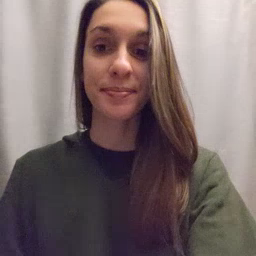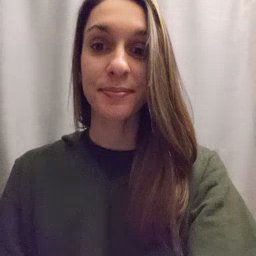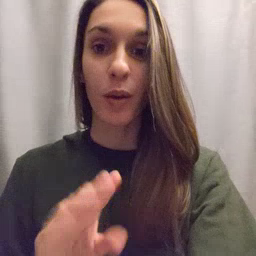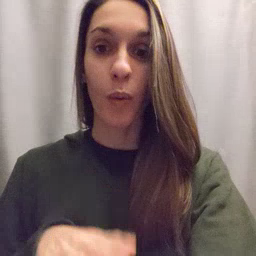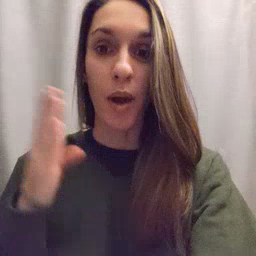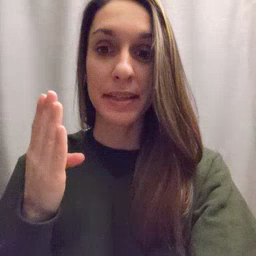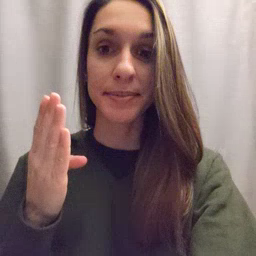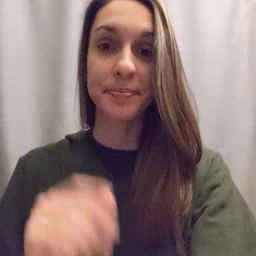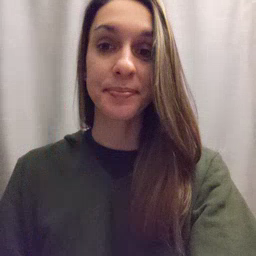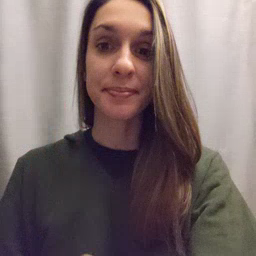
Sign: open